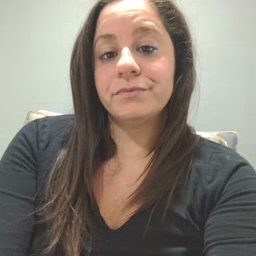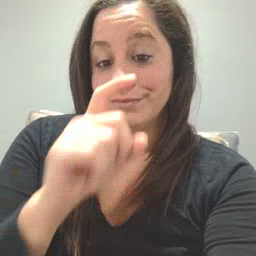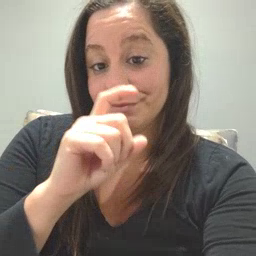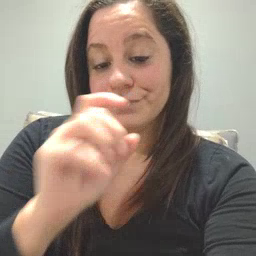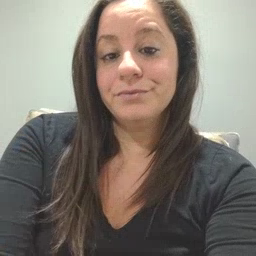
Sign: doll